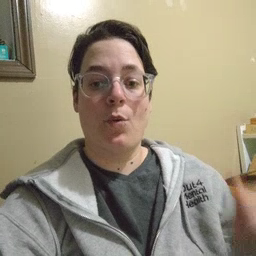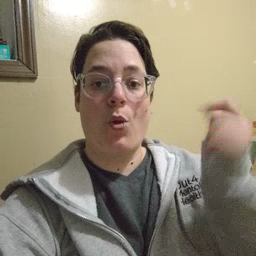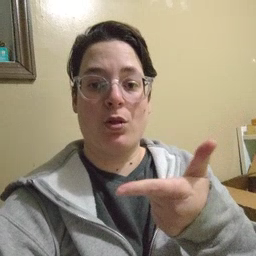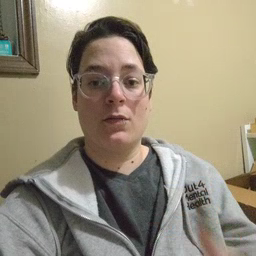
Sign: all